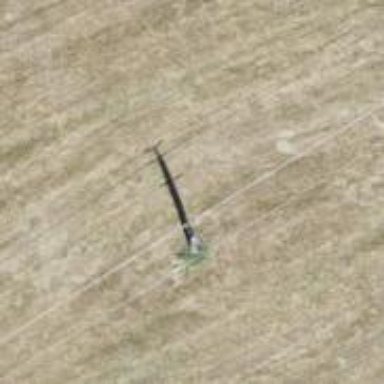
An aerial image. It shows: Power pole.